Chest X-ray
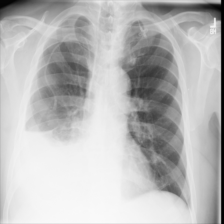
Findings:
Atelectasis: negative
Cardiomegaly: negative
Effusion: positive
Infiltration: negative
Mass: negative
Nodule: negative
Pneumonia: negative
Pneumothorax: negative
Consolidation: negative
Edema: negative
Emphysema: negative
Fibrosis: negative
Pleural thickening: negative
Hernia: negative